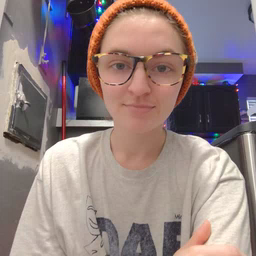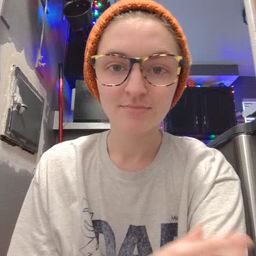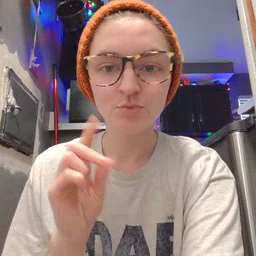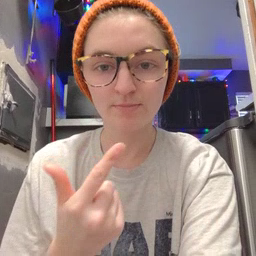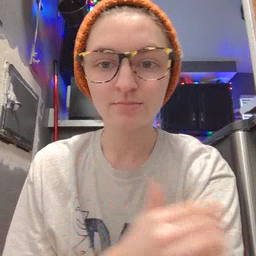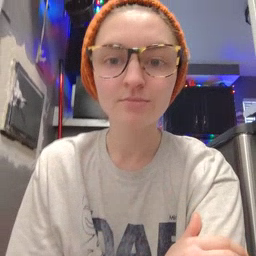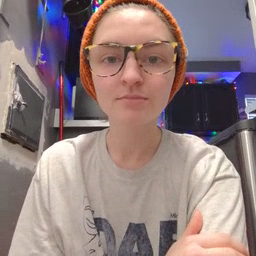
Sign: dog